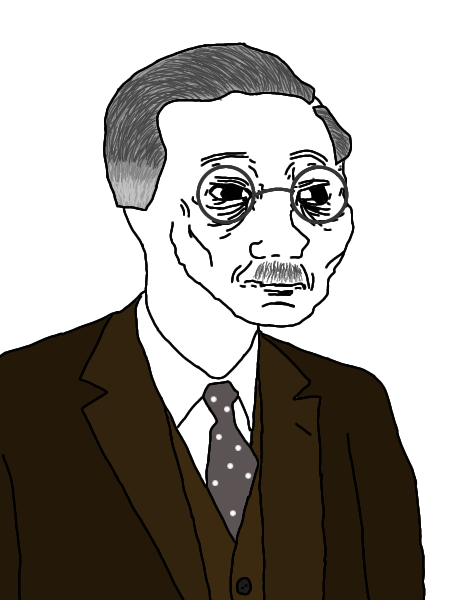
Label: 5_Tired_Wojak